Question: I'm trying to dynamically create a table based on user input, and it's working perfectly, however, it is supposed to make a table based on the 'super' input the user gives, so if 'super' is '2', then it loops to create 2 tables. However it is doing everything but that, because if it was, then the tables would be next to each other, not one below each other as I have set the CSS that way. Any ideas?
'''
<script type="text/javascript">
function createTable()
{
var num_ports = document.getElementById('ports').value;
var num_super = document.getElementById('super').value;
var num_rows = document.getElementById('rows').value;
var num_cols = document.getElementById('cols').value;
var tbody = '';
var colStart = num_cols / num_super;
var y = 1;
for( var i = 1; i <= num_super; i++){
var theader = '<div style="margin:0 auto;"><table border="1" style="border:1px solid black; float:left;">
';
for(u = 1; u <= num_rows; u++){
tbody += '<tr>';
for( var j = 0; j < colStart; j++)
{
tbody += '<td style="width:80px; height:70px;">';
tbody += '<sub style="float:right; position:relative; top:24px; z-index:11; ">' + y + '</sub>';
tbody += '</td>';
y++;
}
tbody += '</tr>
';
}
var tfooter = '</table></div>';
document.getElementById('wrapper').innerHTML = theader + tbody + tfooter;
}
}
</script>
<body>
<form name="tablegen">
<label>Ports: <input type="text" name="ports" id="ports"/></label><br />
<label>Super Columns: <input type="text" name="super" id="super"/></label><br />
<label>Rows: <input type="text" name="rows" id="rows"/></label><br />
<label>Columns: <input type="text" name="cols" id="cols"/></label><br/>
<input name="generate" type="button" value="Create Table!" onclick='createTable();'/>
</form>
<div id="wrapper"></div>
</body>
</html>
'''
How it should look

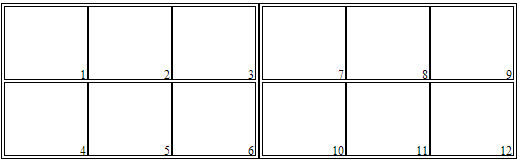
Answer: It resets the table it created to the new table in current iteration in this line:
'''
document.getElementById('wrapper').innerHTML = theader + tbody + tfooter;
'''
You have to do something like this:
'''
document.getElementById('wrapper').innerHTML += theader + tbody + tfooter;
'''
In addition to your comment:
'''
var colStart = num_cols / num_super;
'''
Should mabe be:
'''
var colStart = num_cols * num_super;
'''